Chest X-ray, AP view. Patient: 53 years old, sex M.
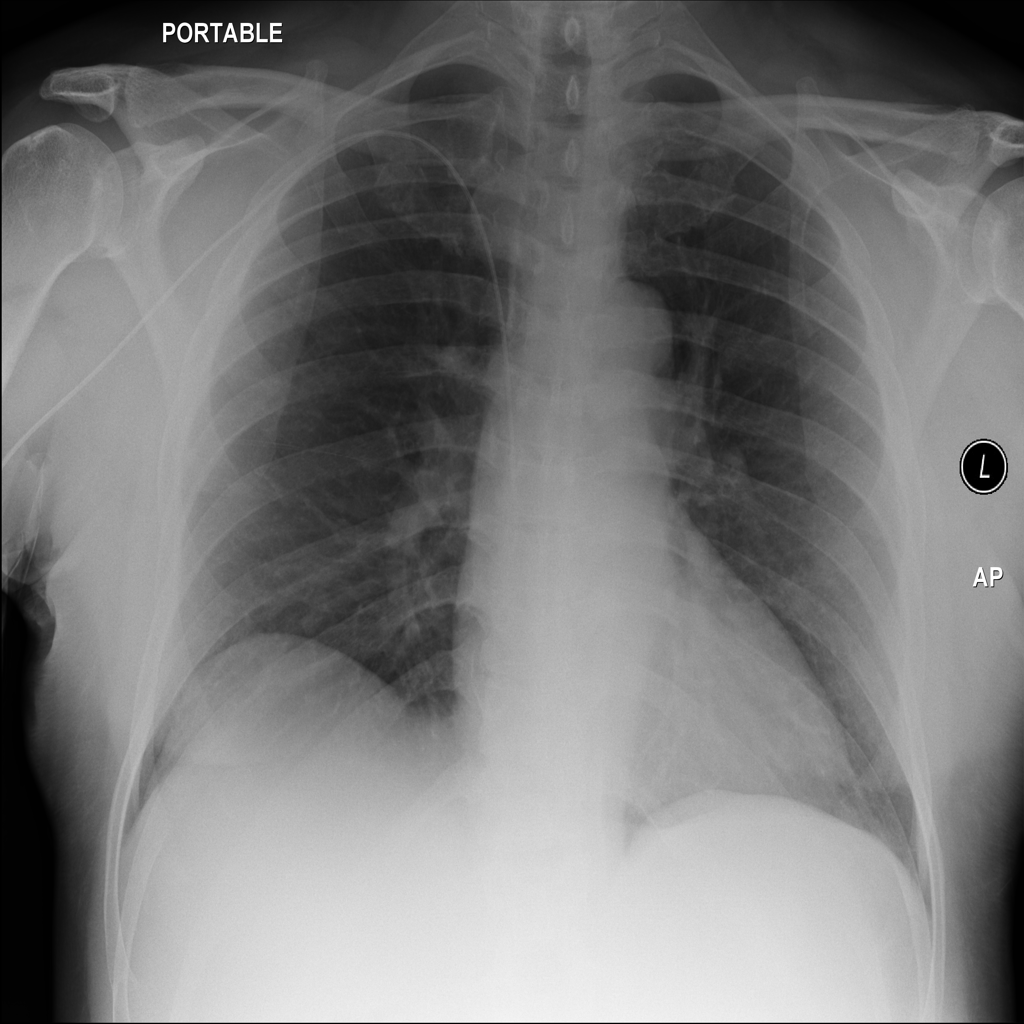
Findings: No Finding